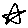
Label: star